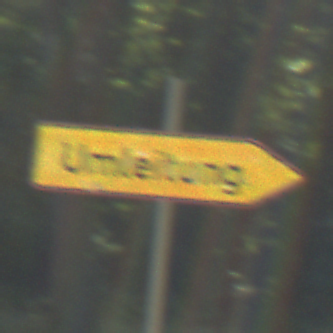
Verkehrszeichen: UmleitungswegweiserRechtsweisend
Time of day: Midday
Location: Outdoor (RoadRail)
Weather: Clear
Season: NotSpecified
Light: Natural